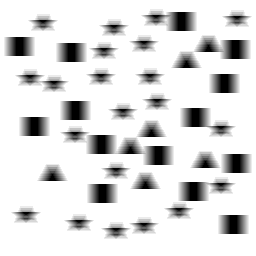
Squares: 14
Triangles: 7
Stars: 21
Total shapes: 42